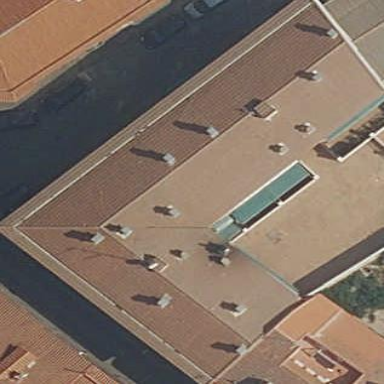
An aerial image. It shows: Residential building.